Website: crate-barrel
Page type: gifting
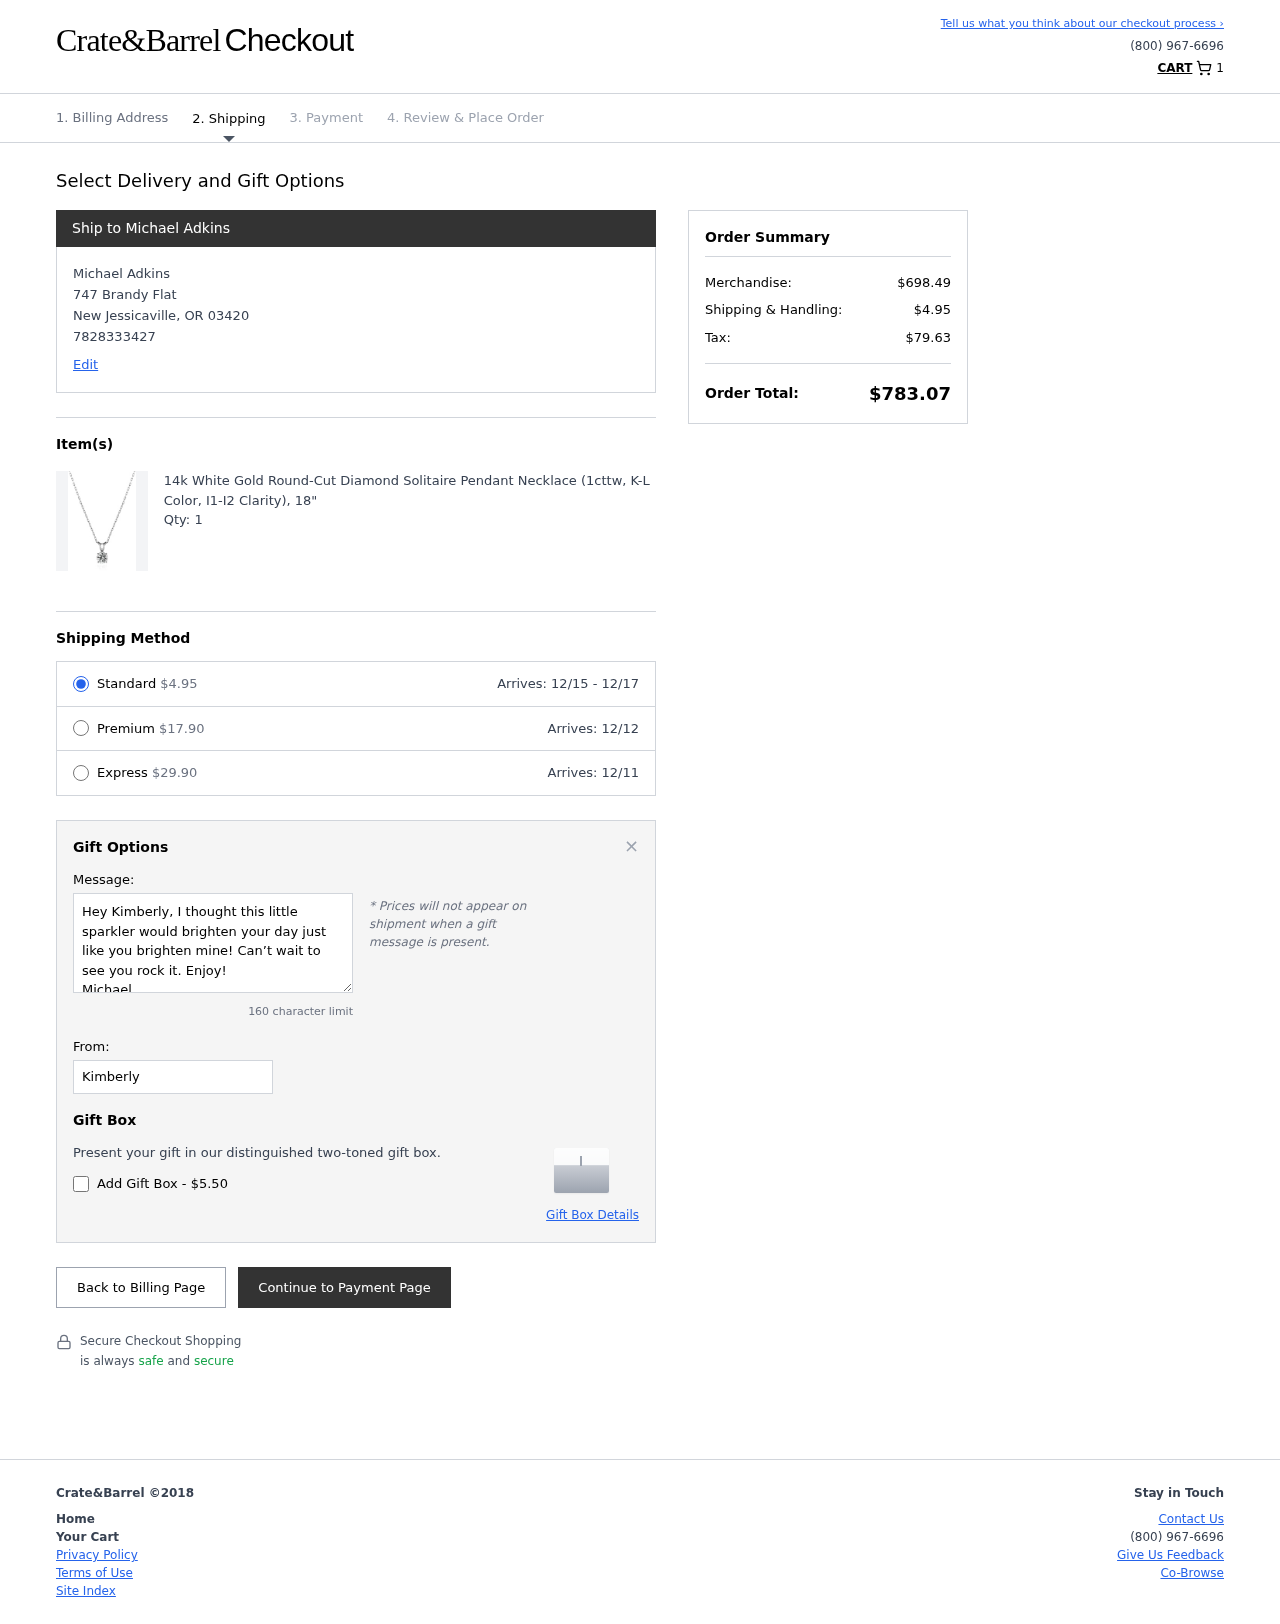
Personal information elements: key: PII_CITY
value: New Jessicaville
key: PII_FULLNAME
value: Michael Adkins
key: PII_GIFT_FIRSTNAME
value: Kimberly
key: PII_GIFT_MESSAGE
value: Hey Kimberly, I thought this little sparkler would brighten your day just like you brighten mine! Can’t wait to see you rock it. Enjoy!
Michael
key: PII_PHONE
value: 7828333427
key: PII_POSTCODE
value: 03420
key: PII_STATE_ABBR
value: OR
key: PII_STREET
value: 747 Brandy Flat
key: PII_FULLNAME2
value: Michael Adkins
Product elements: key: PRODUCT1_NAME
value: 14k White Gold Round-Cut Diamond Solitaire Pendant Necklace (1cttw, K-L Color, I1-I2 Clarity), 18"
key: PRODUCT1_QUANTITY
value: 1
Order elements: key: ORDER_NUM_ITEMS
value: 1
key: ORDER_SHIPPING_COST
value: $4.95
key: ORDER_DELIVERY_DATE_RANGE
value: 12/15 - 12/17
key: ORDER_PREMIUM_SHIPPING
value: $17.90
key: ORDER_PREMIUM_DATE
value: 12/12
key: ORDER_EXPRESS_SHIPPING
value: $29.90
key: ORDER_EXPRESS_DATE
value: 12/11
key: ORDER_SUBTOTAL
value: $698.49
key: ORDER_TAX
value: $79.63
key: ORDER_TOTAL
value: $783.07